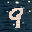
Label: 9